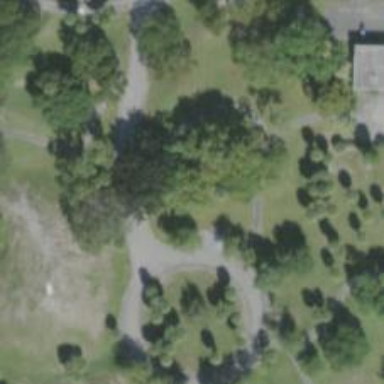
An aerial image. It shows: Disc golf basket.